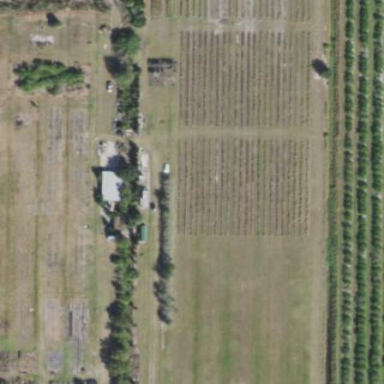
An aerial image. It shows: Plant nursery with trees.